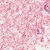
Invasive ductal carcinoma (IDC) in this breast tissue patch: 0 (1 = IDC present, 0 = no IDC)